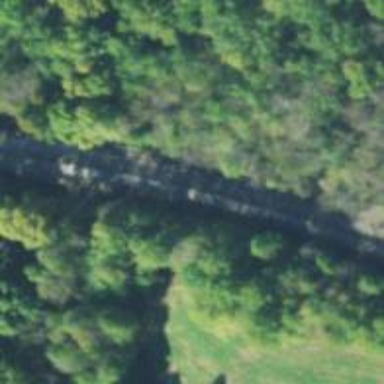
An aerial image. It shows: Railway track.